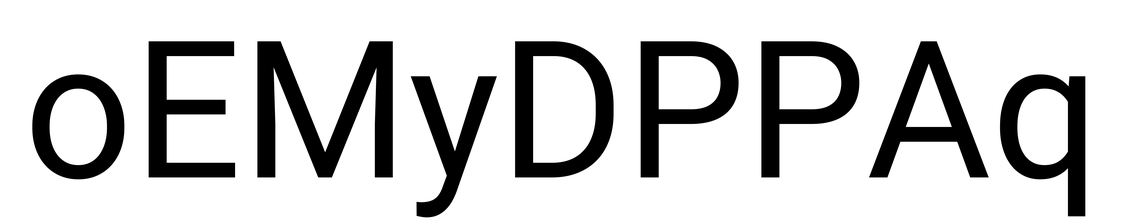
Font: Roboto_Regular